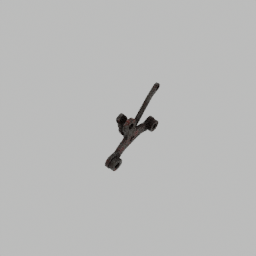
Label: mechanical